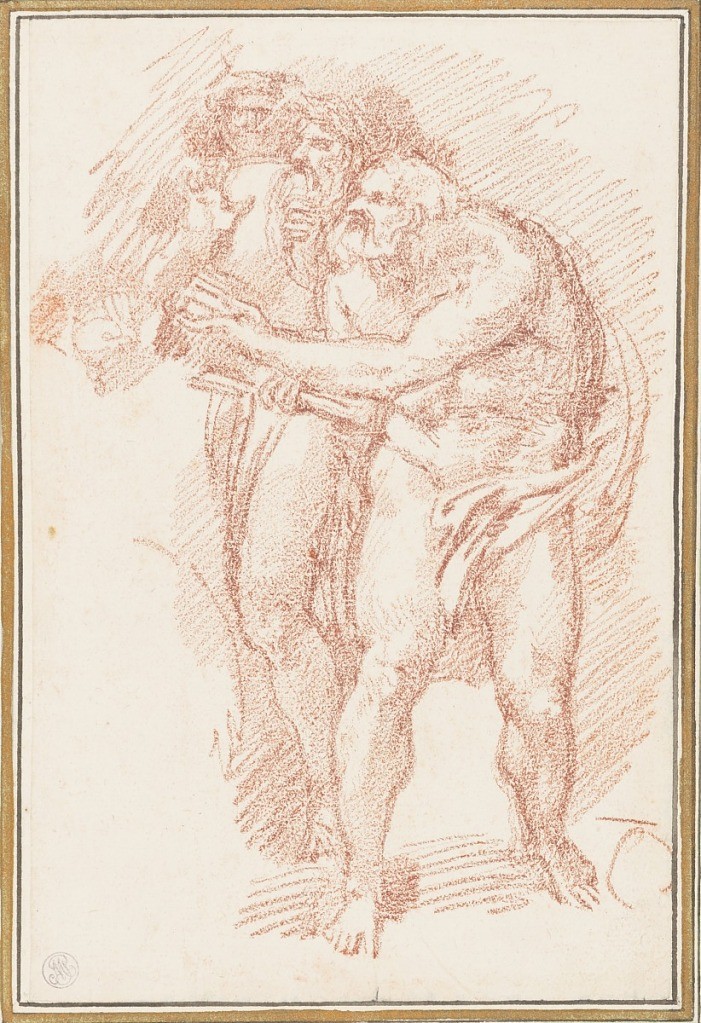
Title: Figures from Last Judgment
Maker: Jean-Robert Ango, French, active in Rome 1759 –1770, d. 1773
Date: ca. 1759–70
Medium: Red chalk on paper
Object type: Drawing
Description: Group of figures to the right of center in The Last Judgment by Michelangelo.